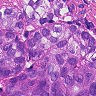
Metastatic tissue present: yes